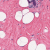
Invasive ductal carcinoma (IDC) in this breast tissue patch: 0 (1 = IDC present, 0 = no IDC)